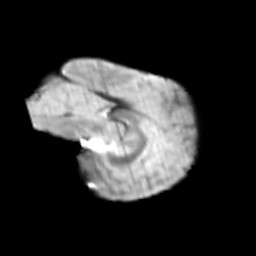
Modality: T2w
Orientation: sagittal
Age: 12
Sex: female
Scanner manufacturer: siemens
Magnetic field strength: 3 T
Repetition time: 3.8 s
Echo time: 0.07 s